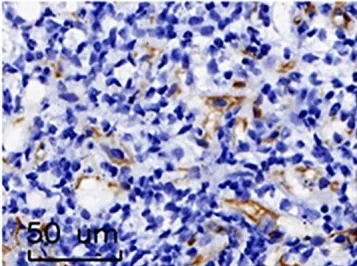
The pathological finding of DIHH. CD31.
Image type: pathology (immunostaining)